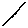
Label: line